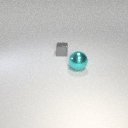
small gray metal cube to the left of large cyan metal sphere